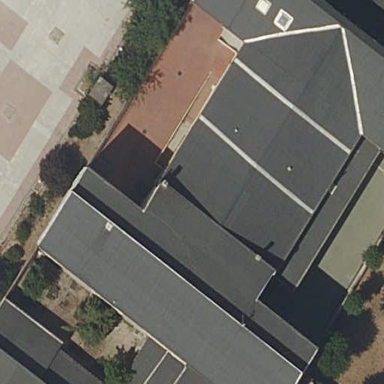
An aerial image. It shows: School building.